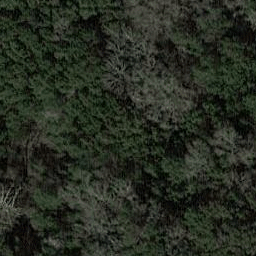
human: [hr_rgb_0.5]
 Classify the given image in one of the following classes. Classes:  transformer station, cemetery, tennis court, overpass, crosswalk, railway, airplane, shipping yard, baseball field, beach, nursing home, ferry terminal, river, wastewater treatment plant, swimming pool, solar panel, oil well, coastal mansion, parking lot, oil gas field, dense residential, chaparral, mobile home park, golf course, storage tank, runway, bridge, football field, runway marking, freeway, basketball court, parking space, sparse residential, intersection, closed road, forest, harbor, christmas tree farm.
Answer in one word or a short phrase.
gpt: forest